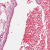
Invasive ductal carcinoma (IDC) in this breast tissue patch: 0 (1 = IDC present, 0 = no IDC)